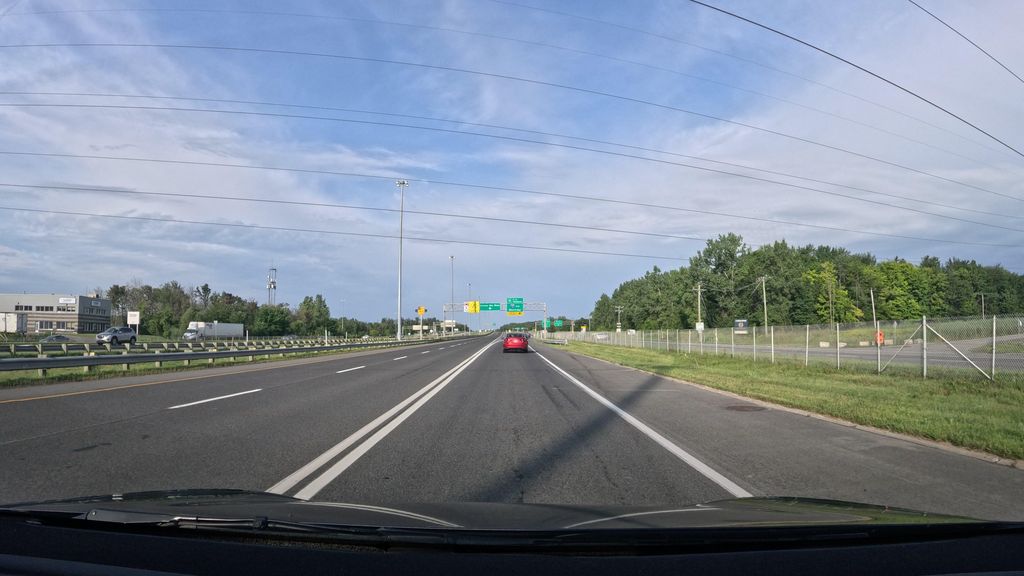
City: montreal